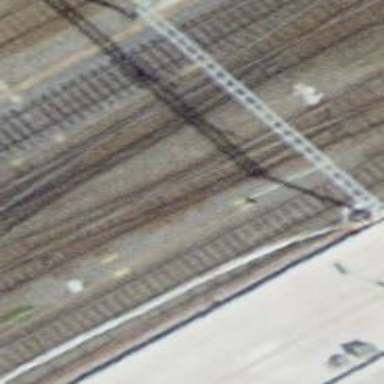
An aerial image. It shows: Railway switch.